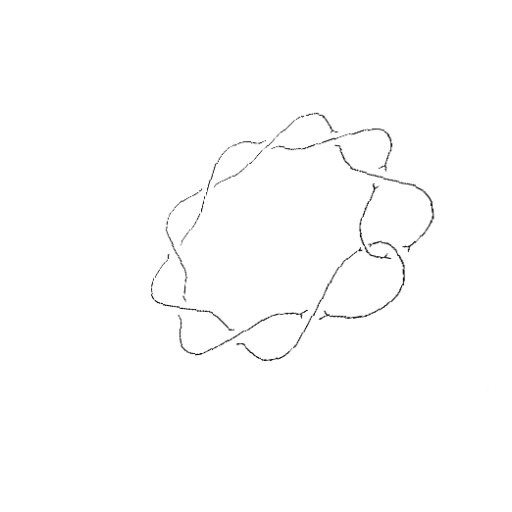
Crossing number: 10